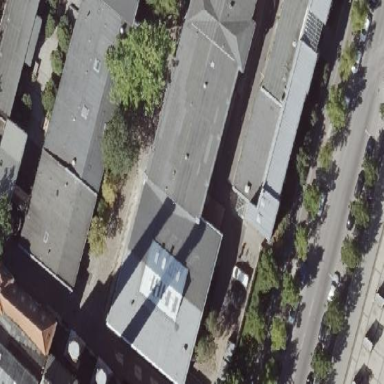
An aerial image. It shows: Gabled roof university building.